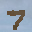
Label: 7